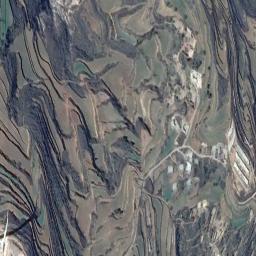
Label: terrace